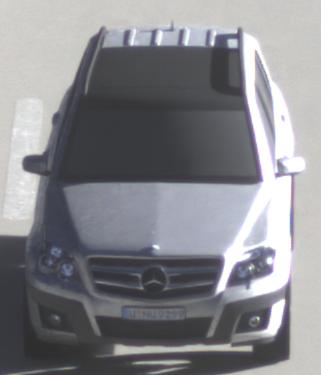
Make: Mercedes-Benz
Model: GLK 280
Detailed model: GLK-Class (204)
Model produced from: 2008/10
Model produced until: 2009/04
Doors: 5
Color: white
Road condition: dry road
Daytime: sunrise or sunset
Contrast: medium contrast